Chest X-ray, PA view. Patient: 46 years old, sex M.
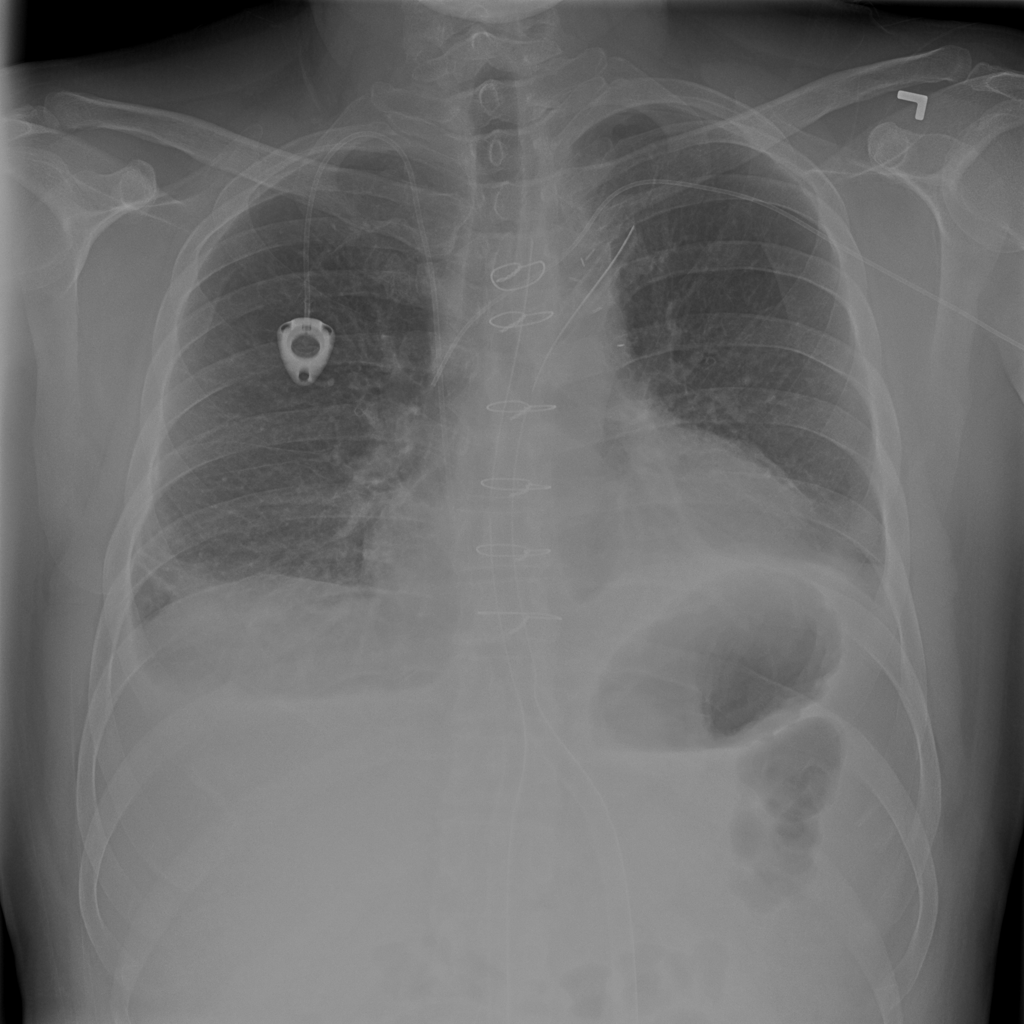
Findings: Atelectasis, Effusion, Pneumothorax